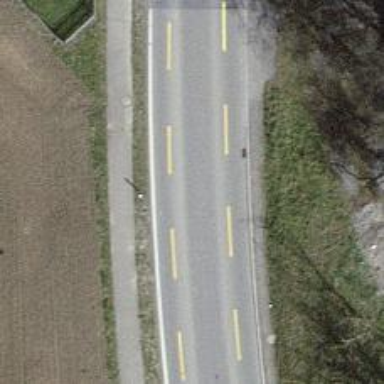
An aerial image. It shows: Tertiary road with designated cycle lane.